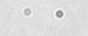
Label: camera_spot